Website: lowes
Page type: address-validator
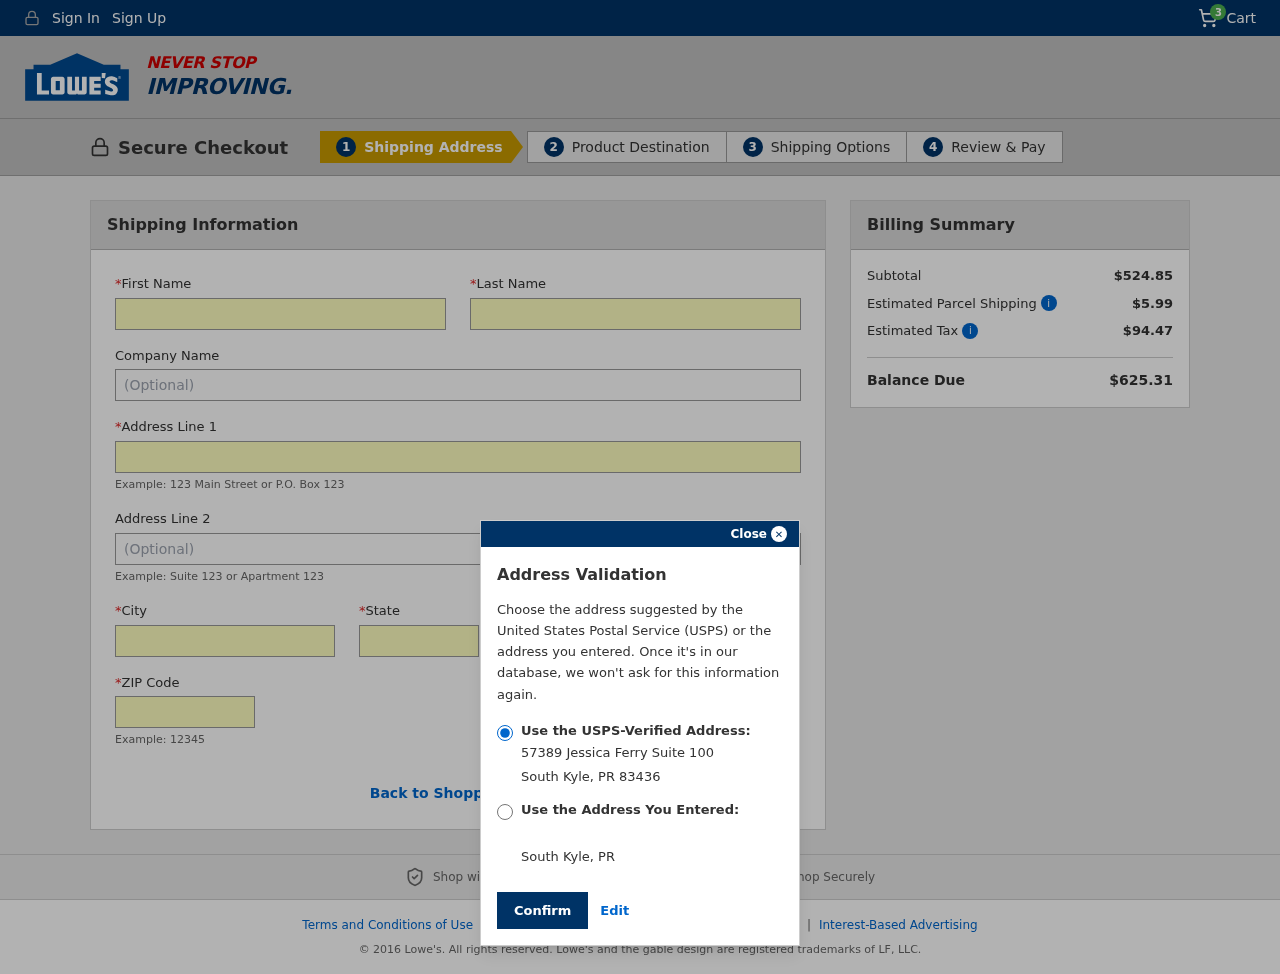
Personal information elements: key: PII_CITY
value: South Kyle
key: PII_COMPANY
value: Garcia, Bautista and Michael
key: PII_FIRSTNAME
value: Zachary
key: PII_LASTNAME
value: Foster
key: PII_POSTCODE
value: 83436
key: PII_STATE
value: PR
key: PII_STATE_ABBR
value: PR
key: PII_STREET
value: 57389 Jessica Ferry Suite 100
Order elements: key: ORDER_NUM_ITEMS
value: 3
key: ORDER_SUBTOTAL
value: $524.85
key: ORDER_SHIPPING_COST
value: $5.99
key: ORDER_TAX
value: $94.47
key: ORDER_TOTAL
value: $625.31